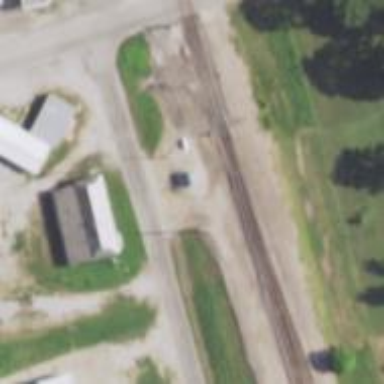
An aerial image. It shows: Railway spur junction.